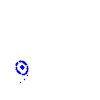
Particle: proton